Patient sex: M
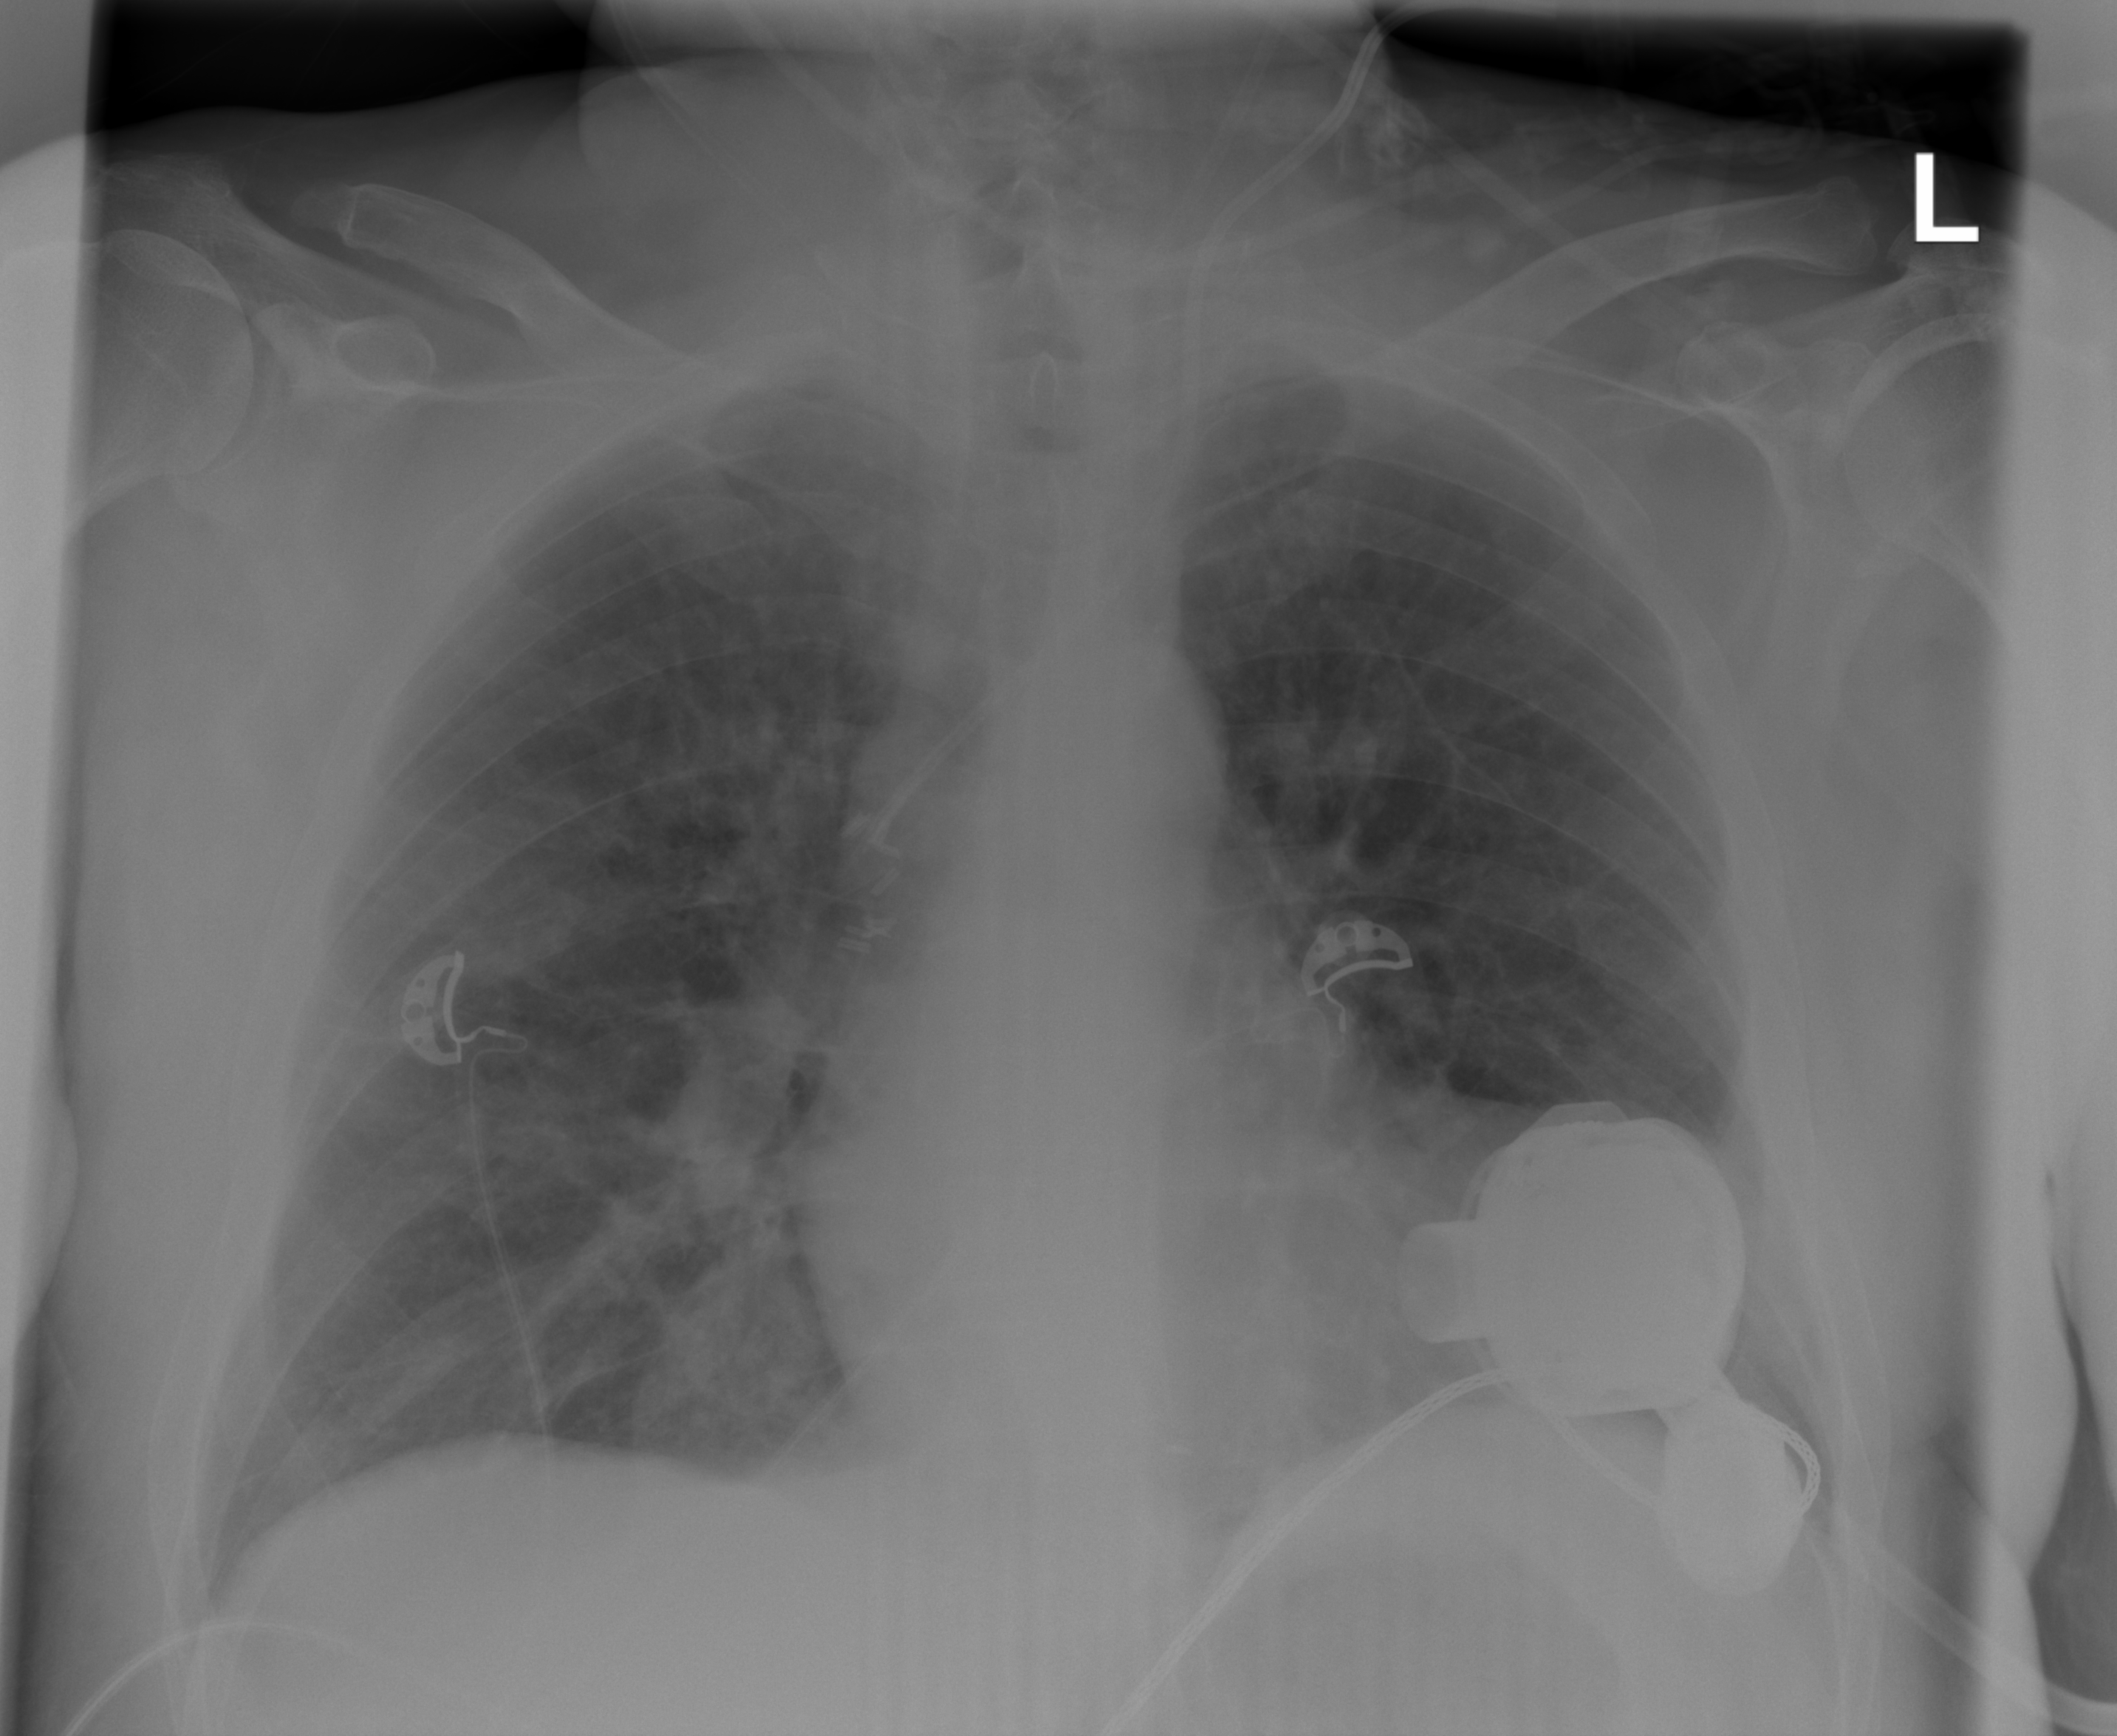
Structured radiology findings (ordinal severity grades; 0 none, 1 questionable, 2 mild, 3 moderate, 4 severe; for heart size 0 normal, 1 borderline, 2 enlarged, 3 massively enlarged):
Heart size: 0
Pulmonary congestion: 0
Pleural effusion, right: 0
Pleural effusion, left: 0
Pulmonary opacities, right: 2
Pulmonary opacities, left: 0
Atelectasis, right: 2
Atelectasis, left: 0